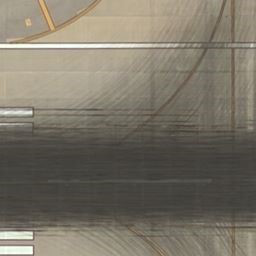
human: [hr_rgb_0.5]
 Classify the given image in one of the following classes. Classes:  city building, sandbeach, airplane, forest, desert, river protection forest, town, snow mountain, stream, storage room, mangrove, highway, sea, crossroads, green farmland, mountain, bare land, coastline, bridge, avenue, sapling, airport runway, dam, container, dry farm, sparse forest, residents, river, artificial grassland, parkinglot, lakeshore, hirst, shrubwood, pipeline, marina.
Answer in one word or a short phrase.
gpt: airport runway